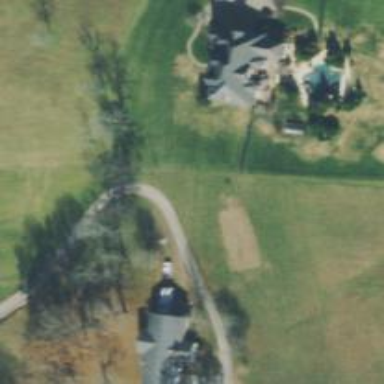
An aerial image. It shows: Driveway.